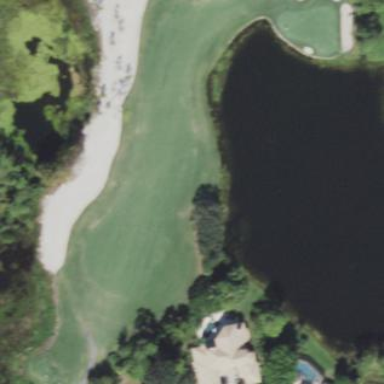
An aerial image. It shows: Golf bunker filled with sandy terrain.